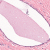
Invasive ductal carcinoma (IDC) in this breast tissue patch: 0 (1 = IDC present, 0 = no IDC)